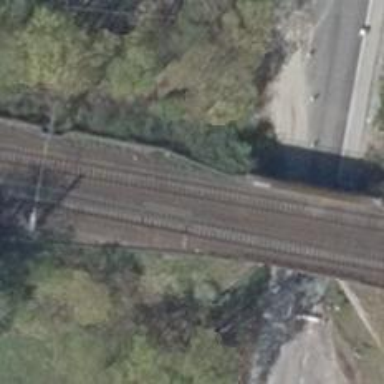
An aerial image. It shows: Bridge over electrified railway with contact lines.